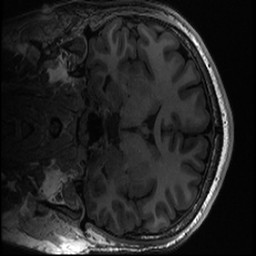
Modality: T1w
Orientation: coronal
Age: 18
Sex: male